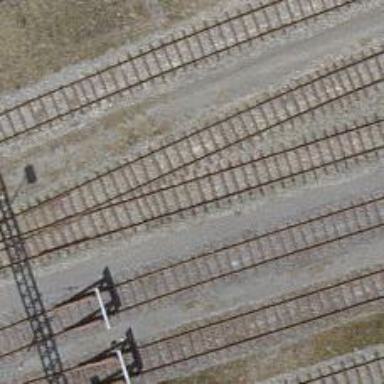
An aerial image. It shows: Railway yard.